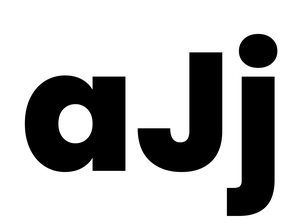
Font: Poppins-ExtraBold